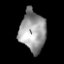
Tissue: lung
Cell type: Epithelial cells
Senescence score: 0.1372
Nuclear area (px): 1042
Mean DAPI intensity: 153.221